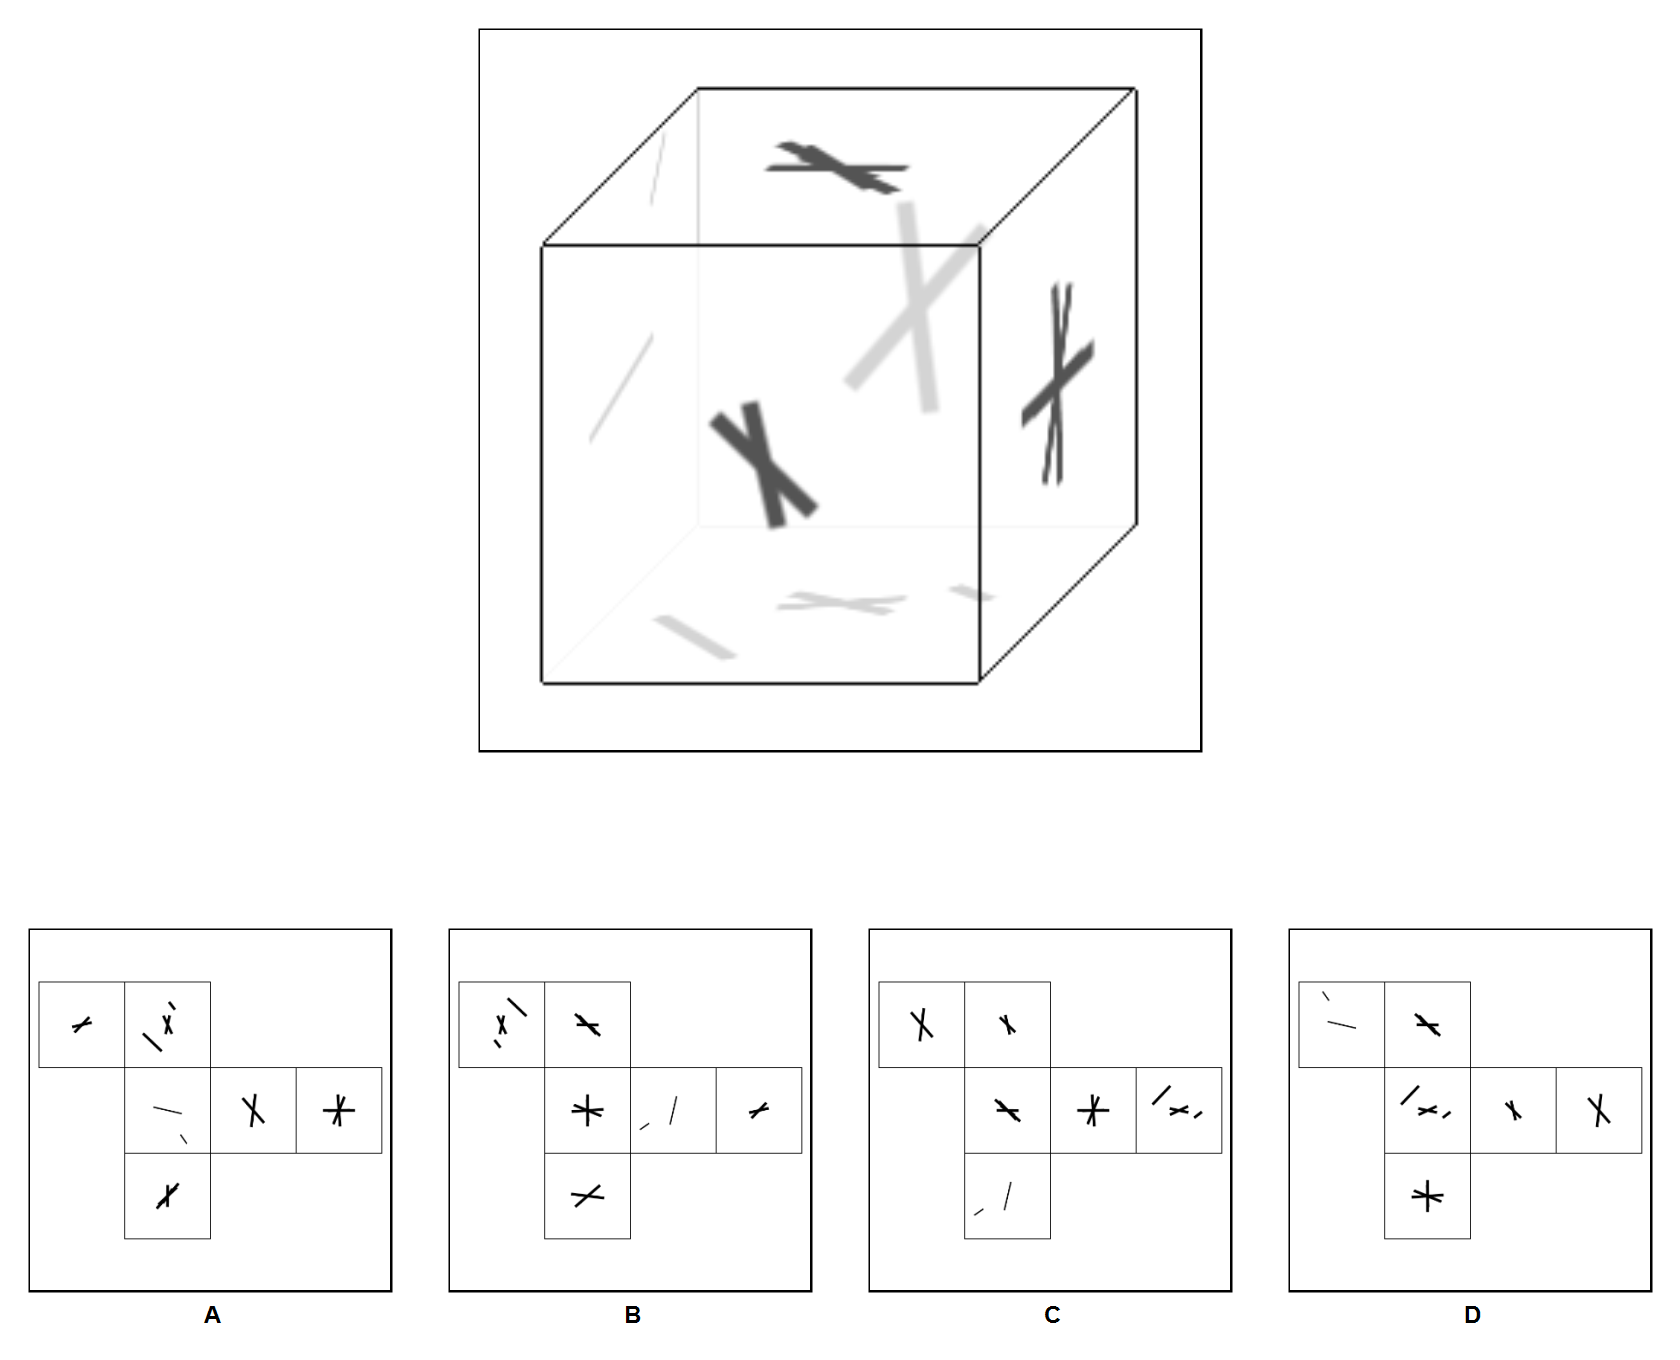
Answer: A